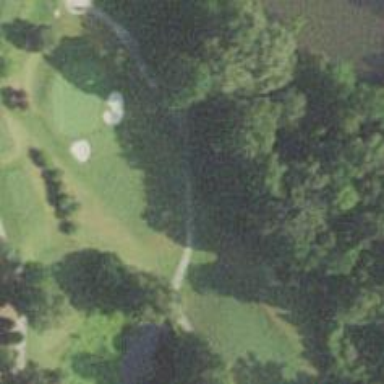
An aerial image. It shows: View of golf hole.